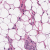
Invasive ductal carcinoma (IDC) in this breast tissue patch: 0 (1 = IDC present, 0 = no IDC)